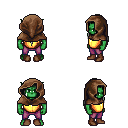
a pixel art fantasy rpg character, male body template, orc, green skin, gold chest armor, magenta pants, white ponytail hairstyle, cloth hood, brown shoes, four views (front, back, left, right), 2x2 character sprite sheet, small pixel art, hard edges, no anti-aliasing